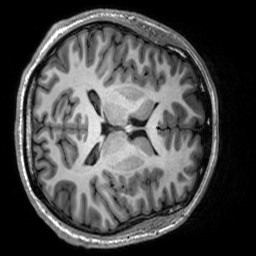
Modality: T1w
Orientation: axial
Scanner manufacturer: siemens
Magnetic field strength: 3 T
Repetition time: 2.3 s
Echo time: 0.00302 s